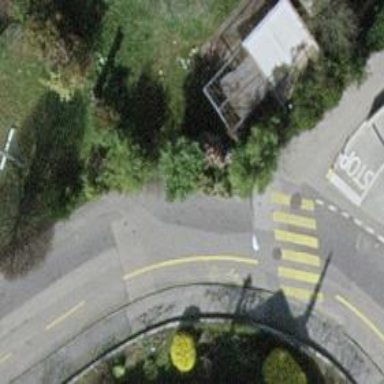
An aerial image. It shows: Asphalt residential road with opposite lane cycleway.